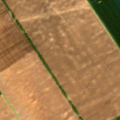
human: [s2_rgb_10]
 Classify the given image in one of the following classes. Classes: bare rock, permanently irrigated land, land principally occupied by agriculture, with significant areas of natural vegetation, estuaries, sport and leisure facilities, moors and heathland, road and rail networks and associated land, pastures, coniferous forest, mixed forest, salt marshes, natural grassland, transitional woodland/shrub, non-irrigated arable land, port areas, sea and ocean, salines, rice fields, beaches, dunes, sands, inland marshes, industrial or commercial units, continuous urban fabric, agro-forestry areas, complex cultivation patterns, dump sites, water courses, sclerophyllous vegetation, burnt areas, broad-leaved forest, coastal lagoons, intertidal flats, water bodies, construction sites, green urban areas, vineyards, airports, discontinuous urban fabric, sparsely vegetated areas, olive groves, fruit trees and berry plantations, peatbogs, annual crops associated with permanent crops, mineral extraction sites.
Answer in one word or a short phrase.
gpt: non-irrigated arable land